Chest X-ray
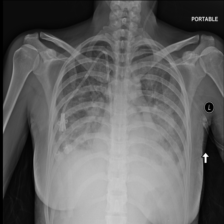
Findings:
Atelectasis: negative
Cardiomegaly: negative
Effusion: negative
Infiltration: positive
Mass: negative
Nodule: negative
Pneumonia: positive
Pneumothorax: negative
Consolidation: negative
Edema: positive
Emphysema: negative
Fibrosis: negative
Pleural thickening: negative
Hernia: negative